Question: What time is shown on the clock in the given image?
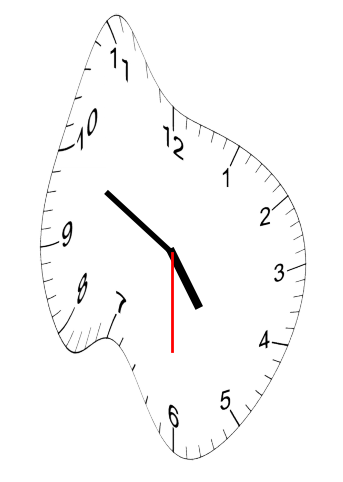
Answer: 04:49:30